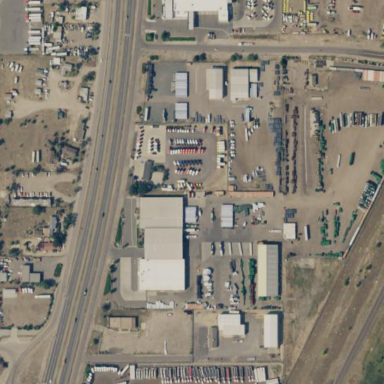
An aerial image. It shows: Industrial area.